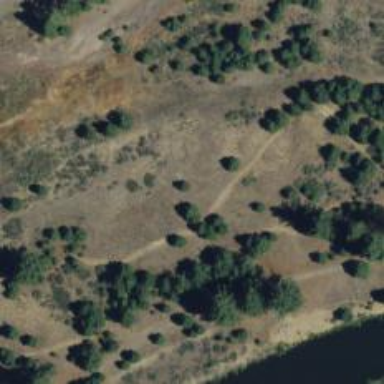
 perfect for leisurely sports activities."